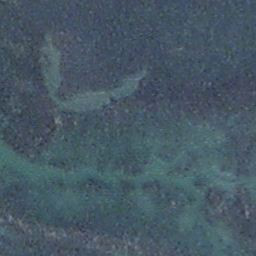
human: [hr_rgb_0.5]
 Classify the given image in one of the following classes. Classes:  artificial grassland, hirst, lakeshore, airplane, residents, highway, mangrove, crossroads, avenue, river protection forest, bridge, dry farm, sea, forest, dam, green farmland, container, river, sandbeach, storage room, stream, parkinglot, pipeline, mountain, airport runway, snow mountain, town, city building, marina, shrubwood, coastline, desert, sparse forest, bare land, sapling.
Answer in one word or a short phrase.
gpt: stream